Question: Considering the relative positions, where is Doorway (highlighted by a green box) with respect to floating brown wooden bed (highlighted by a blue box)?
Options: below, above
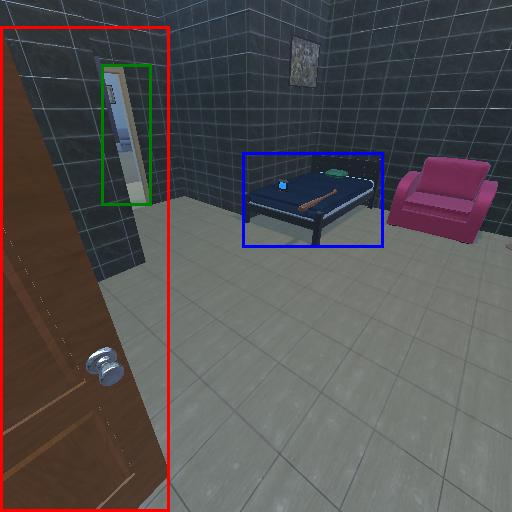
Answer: below